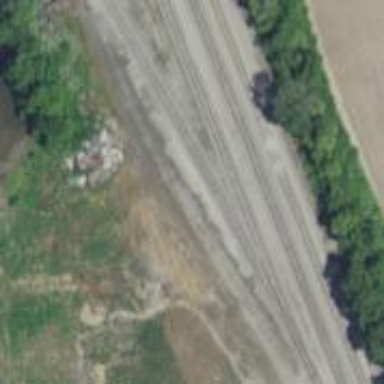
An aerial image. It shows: Rail spur service.